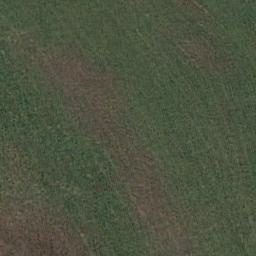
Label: meadow